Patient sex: M
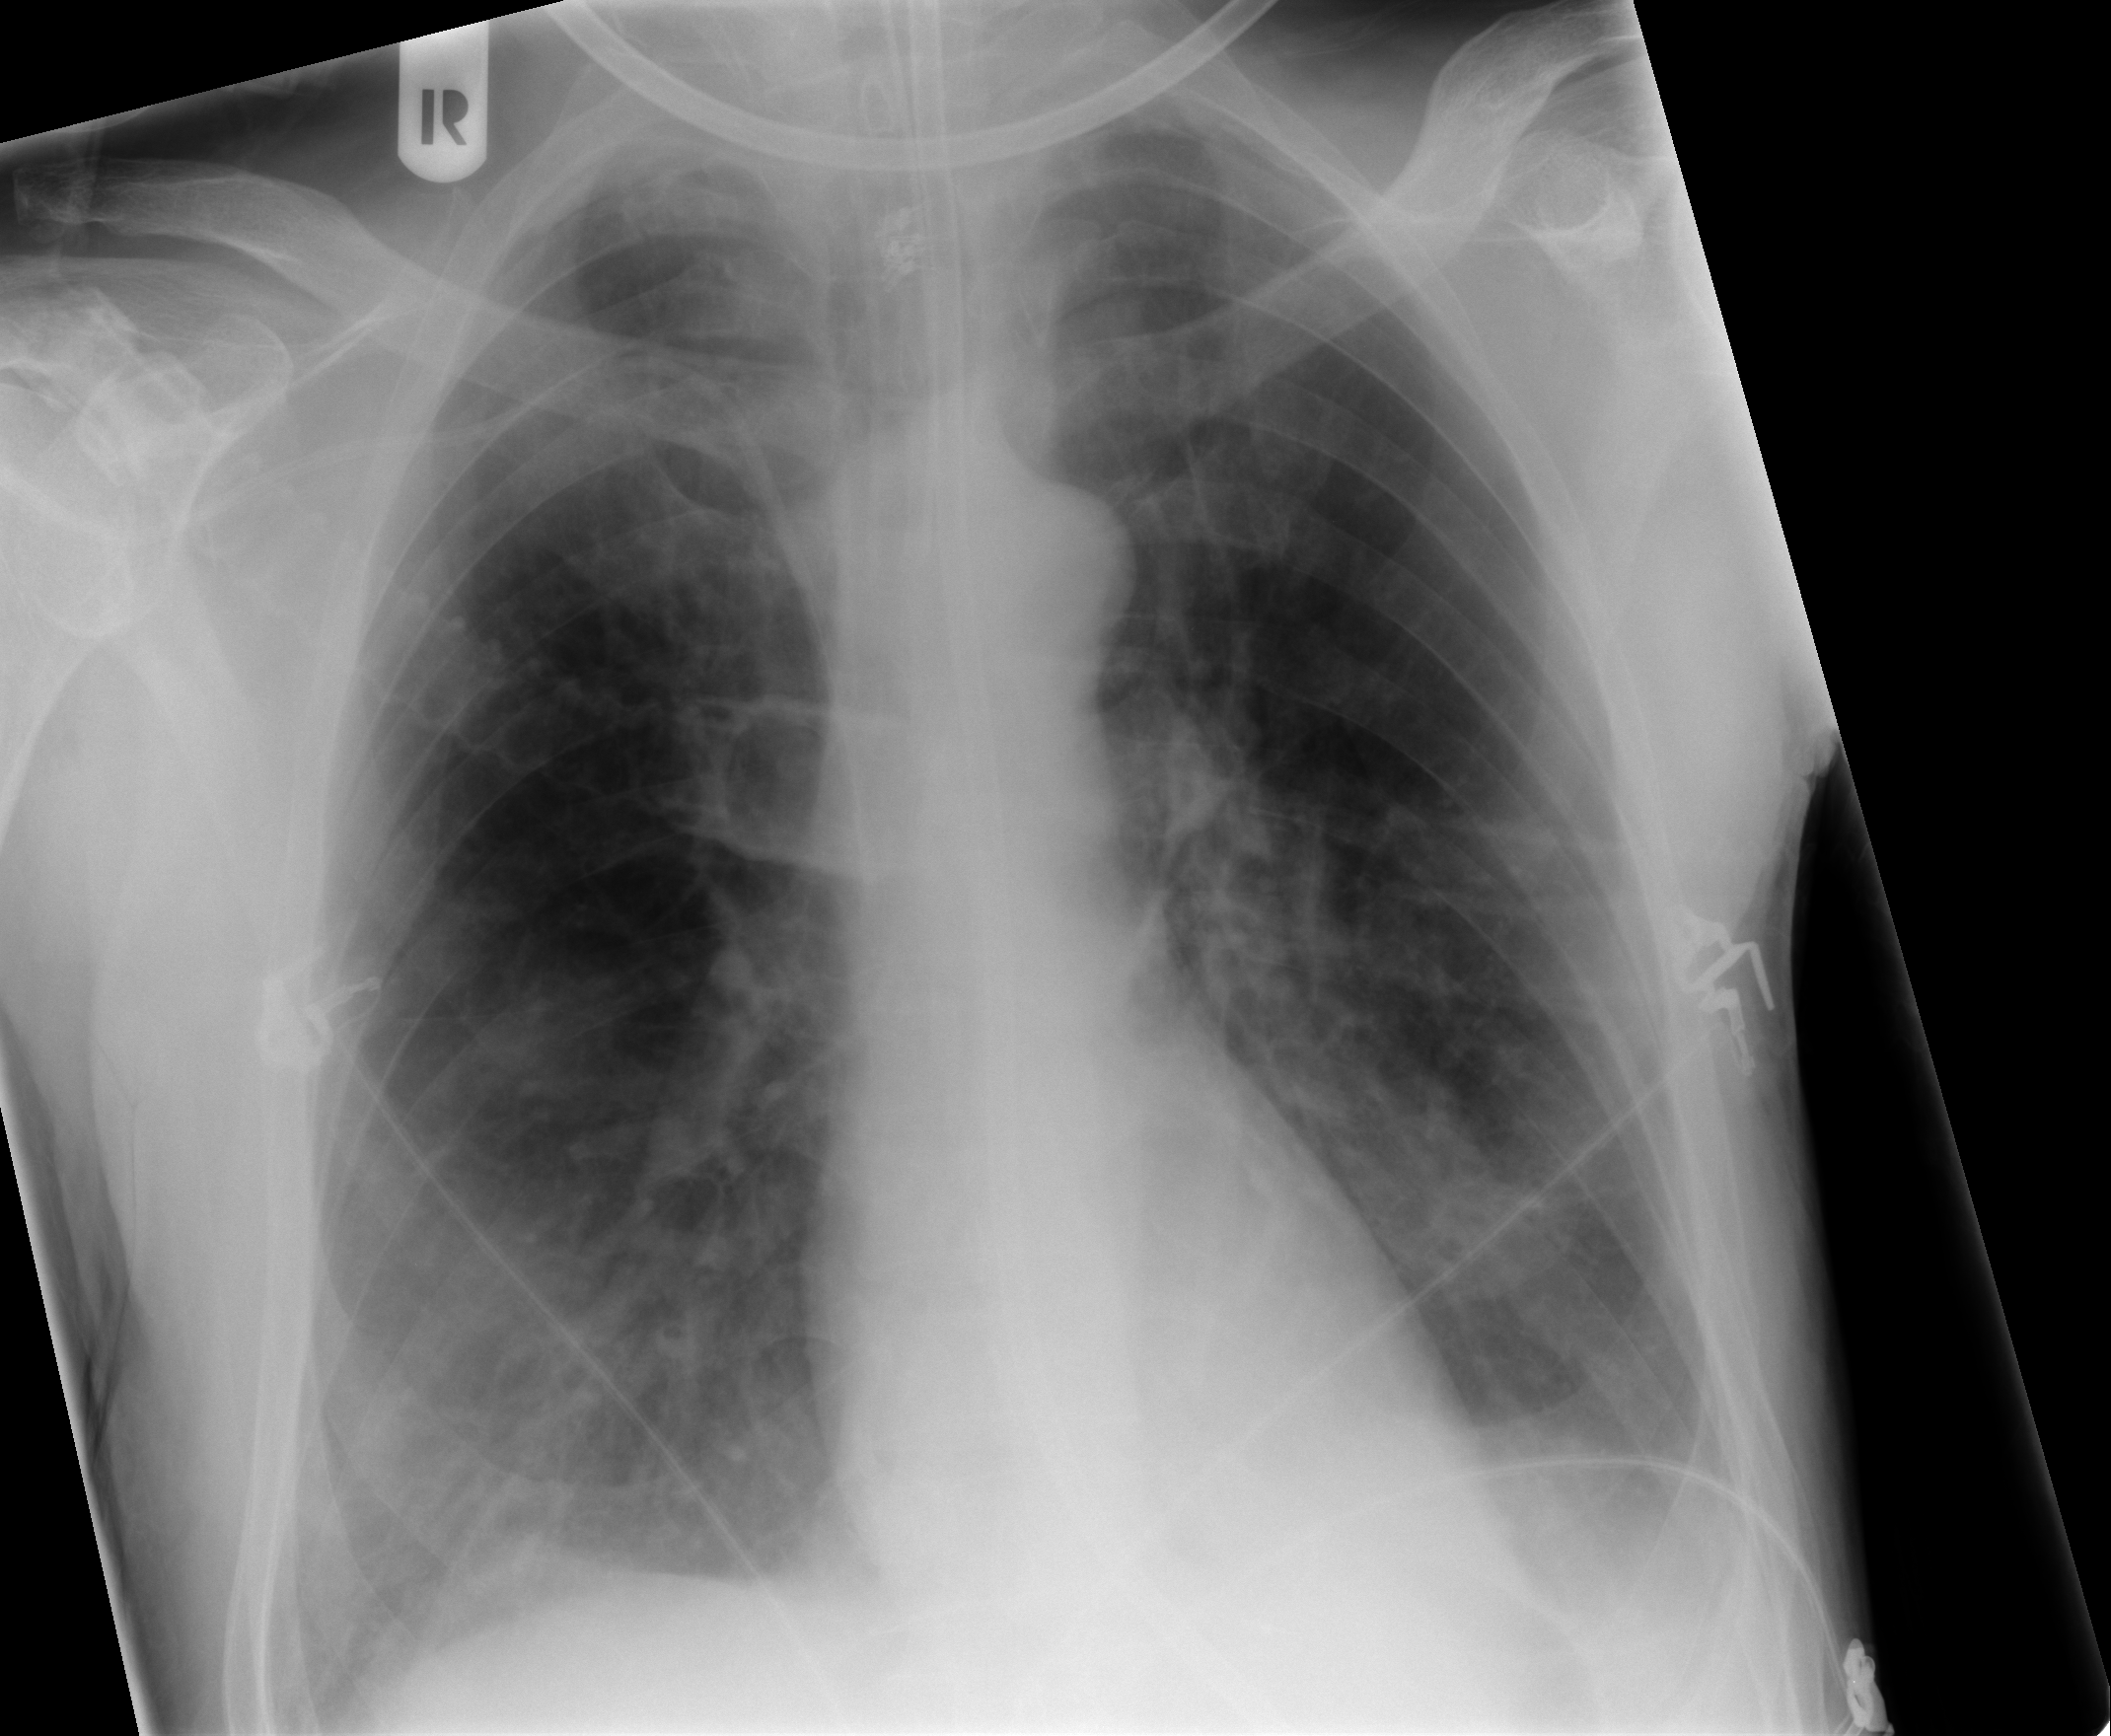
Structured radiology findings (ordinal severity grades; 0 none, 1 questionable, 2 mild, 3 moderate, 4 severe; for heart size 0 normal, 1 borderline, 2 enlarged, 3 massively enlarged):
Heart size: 0
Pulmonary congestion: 0
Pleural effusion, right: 0
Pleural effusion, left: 2
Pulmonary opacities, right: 2
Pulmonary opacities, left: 2
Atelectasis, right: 2
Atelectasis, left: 2